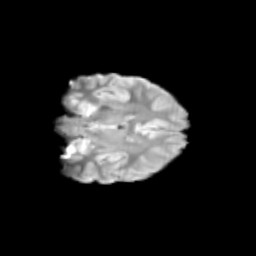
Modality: T2w
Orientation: coronal
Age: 12
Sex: female
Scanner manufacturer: siemens
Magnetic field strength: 3 T
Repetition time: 3.8 s
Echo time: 0.07 s